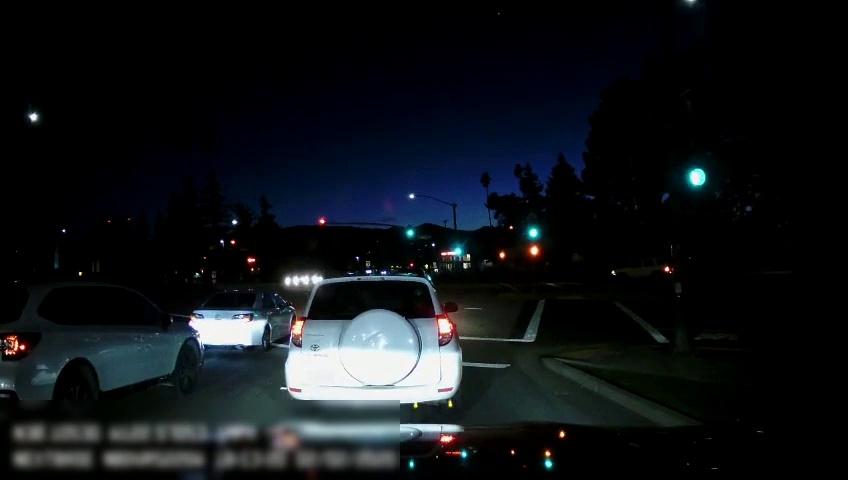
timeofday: Night
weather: Other
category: Drivable Space
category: Vehicles | SUV
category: Vehicles | SUV
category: Vehicles | Car
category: Vehicles | SUV
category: Vehicles | SUV
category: Vehicles | SUV
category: Lanes | Current Lane
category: Lanes | Alternate Lane
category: Lanes | Alternate Lane
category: Traffic | Lights
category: Traffic | Lights
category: Traffic | Lights
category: Traffic | Lights
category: Traffic | Lights
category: Traffic | Lights
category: Traffic | Lights
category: Traffic | Lights
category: Traffic | Lights
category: Traffic | Lights
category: Traffic | Lights